Question: Being as specific as I possibly can, here goes... I'm trying to implement sub navigation within a circle however the content out fits the shape and has required a scrollbar to fix this problem.
I now have a problem that I have difficulty with despite trying CSS to make it work. Currently the scrollbar on the sub navigation scrolls vertically outside of the circle and the content seems to come out.
See the screengrab below. The sub nav content is coming too high out of the div and the scrollbar is scrolling to far down. Ideally I'd like the content to be within the red area highlighted and the scrollbar as in blue.

CSS for the scrollbar (.jb_scrollbar):
'''
.jb_scrollbar { clear: both; margin: 0px 0 10px;}
.jb_scrollbar .viewport { overflow: hidden; position: relative; }
.jb_scrollbar .overview { list-style: none; position: absolute; left: 0; top: 0; }
.jb_scrollbar .thumb .end,
.jb_scrollbar .thumb { margin: 50px 0 0 0; background-color: #ccc; }
.jb_scrollbar.scroll_y .scrollbar { position: relative; float: right; width: 10px;}
.jb_scrollbar.scroll_x .scrollbar { position: relative; height: 15px;clear:both;margin:0 0 5px;}
.jb_scrollbar.scroll_y .track { height: 100%; width:13px; position: relative; padding: 0 1px;}
.jb_scrollbar.scroll_x .track { width: 100%; height:7px; position: relative; padding: 1px 0px;}
.jb_scrollbar.scroll_y .thumb { height: 20px; width: 13px; cursor: pointer; overflow: hidden; position: absolute; top: 0; background: #d5d089;}
.jb_scrollbar.scroll_x .thumb { height: 13px; cursor: pointer; overflow: hidden; position: absolute; left: 0; background: #d5d089;}
.jb_scrollbar.scroll_y .thumb .end { overflow: hidden; height: 5px; width: 13px; background: #d5d089;}
.jb_scrollbar.scroll_x .thumb .end { overflow: hidden; width: 5px; height: 0px; background: #d5d089;}
.jb_scrollbar .disable{ display: none;}
'''
CSS for the Sub navigation (#vertmenu):
'''
#vertmenu { font-family: Arial, Helvetica, sans-serif; font-size: 100%; width: 221px; height: 221px; background: url(../images/subnav_bg.png) no-repeat; margin-top: 20px; float: left; clear: both;}
#vertmenu a.nav-path-selected{ color:#000; border-bottom: 2px solid #23b3e9; margin-bottom: -2px; }
#vertmenu a:hover{ color:#000; border-bottom: 2px solid #23b3e9; margin-bottom: -2px; }
#vertmenu ul { list-style: none; margin: 40px 0 50px 10px; border: none; float:left; height: 150px; width: 130px; }
#vertmenu ul li { margin: 0px; padding: 3px 0 3px 14px; clear: both; background: url(../images/subnav_bullet_bg.png) no-repeat left center; }
#vertmenu ul li a { font-size: 14px; line-height: 14px; text-transform: none; display: block; text-decoration: none; color: #000000;}
'''
If you can be so kind to help me spot the problem that would be very much appreciated. Been scratching my head over the CSS to position it correctly for ages.
Many thanks
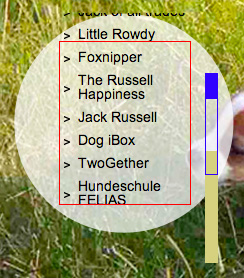
Answer: I am not sure how to do it with that scrollbar plugin, but here is a quick demo using only CSS: <URL>
The plugin sets sizes in inline styles and seems to require a good chunk of boilerplate markup, and I was having to pore over the (confusing) documentation to tell what parts are your site and what parts are inserted/required by the plugin.
So instead I created an isolated mockup which you can perhaps use to fix your site: <URL>